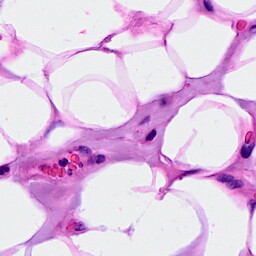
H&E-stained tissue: Breast